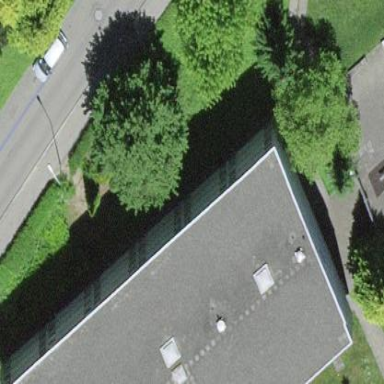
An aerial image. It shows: Apartment building with flat roof.